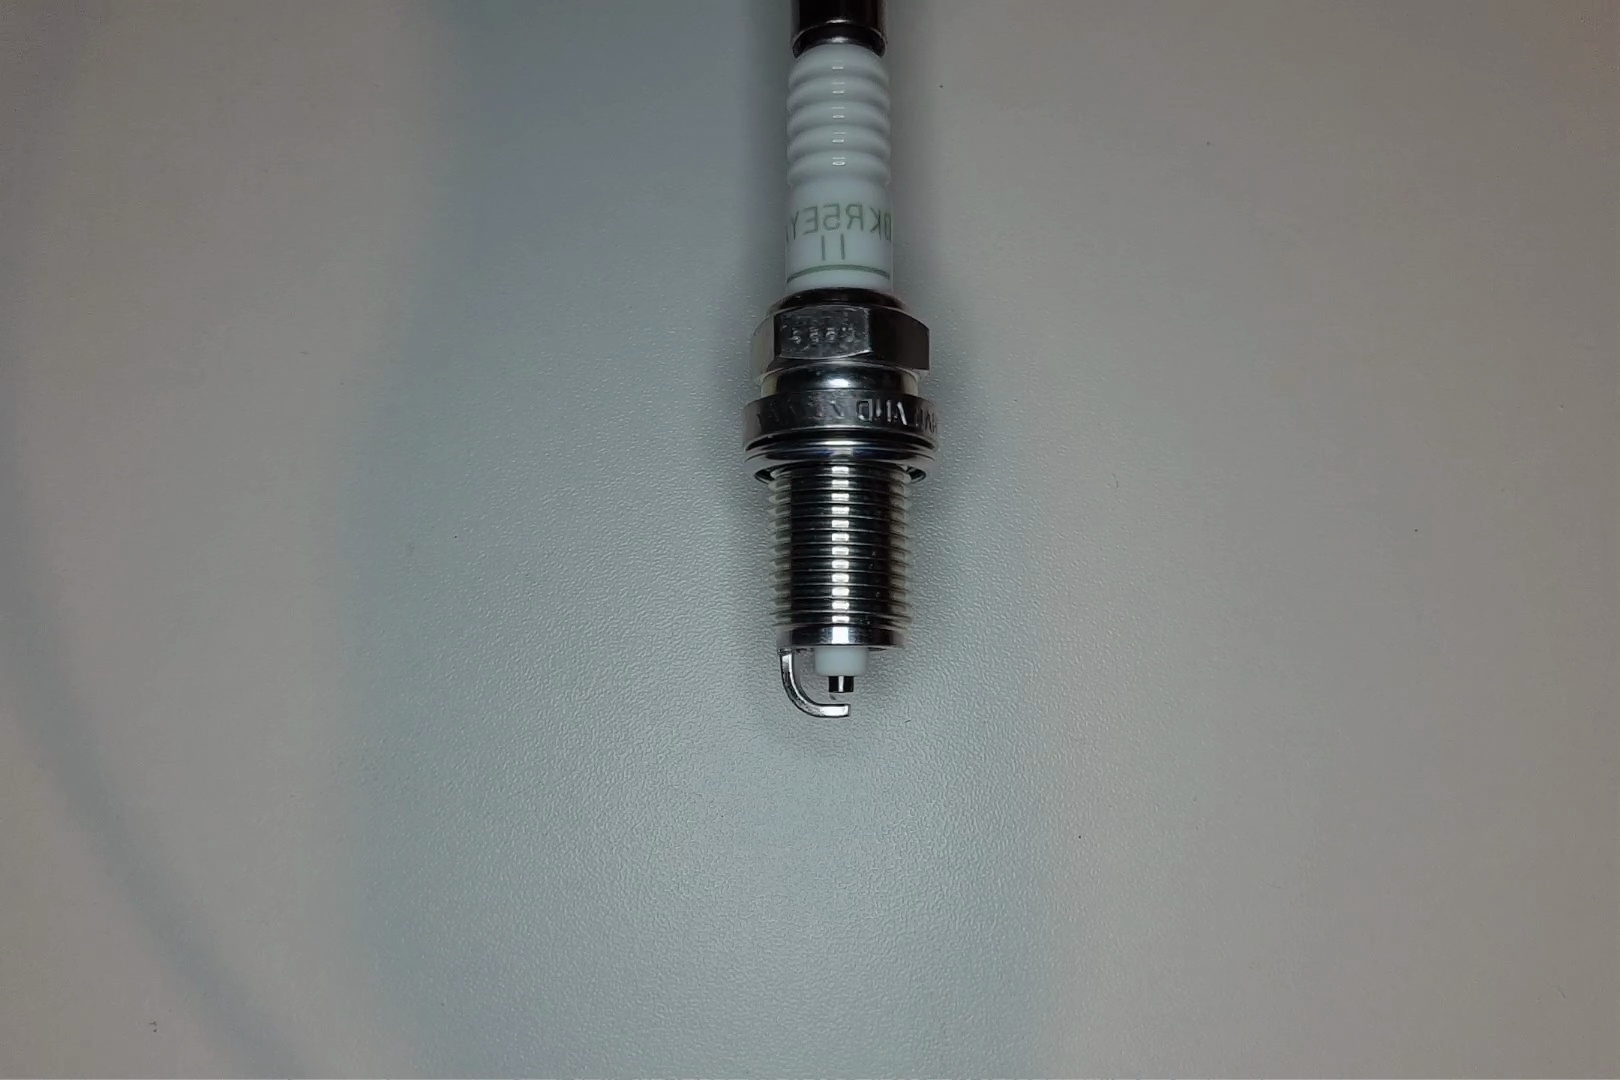
Label: normal